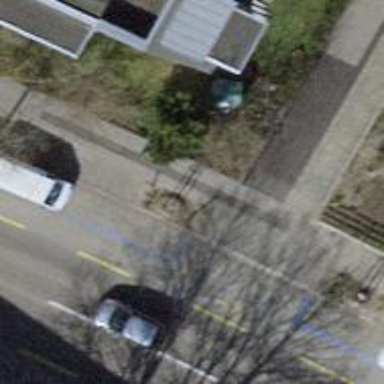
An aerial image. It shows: Uncontrolled crossing with traffic calming table on the road.